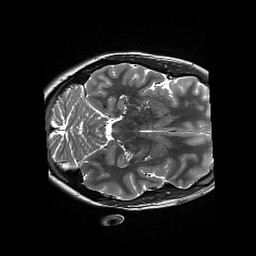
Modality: T2w
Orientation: axial
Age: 19
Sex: female
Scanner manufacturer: siemens
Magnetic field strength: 3 T
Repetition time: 13.52 s
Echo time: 0.088 s